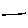
Label: line